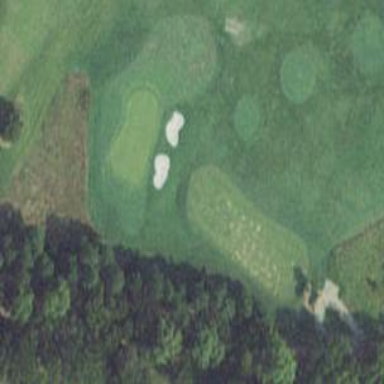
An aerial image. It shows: Picturesque green golfing area with grass land use.